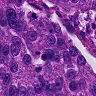
Metastatic tissue present: yes